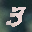
Label: 3